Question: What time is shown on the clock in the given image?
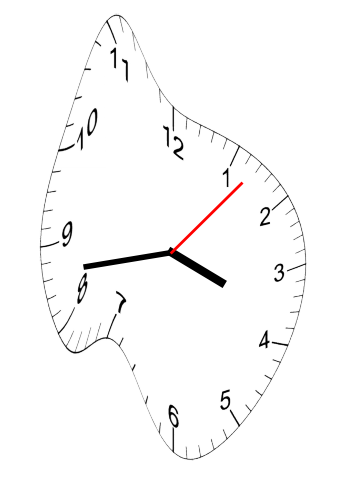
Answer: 03:43:07